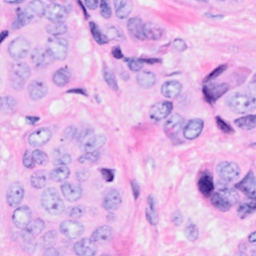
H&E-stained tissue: Breast